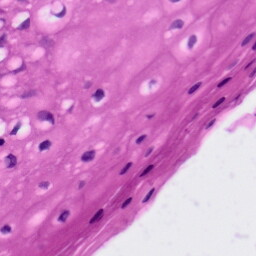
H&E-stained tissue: Tonsil